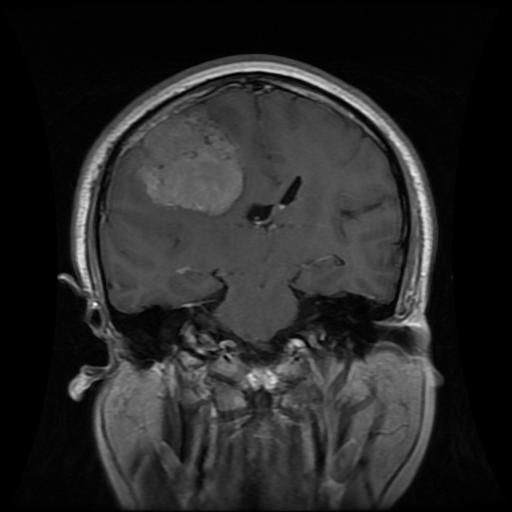
Label: meningioma